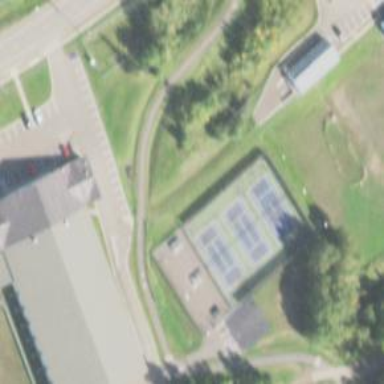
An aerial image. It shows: Tennis court on pitch designated for leisure land.